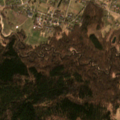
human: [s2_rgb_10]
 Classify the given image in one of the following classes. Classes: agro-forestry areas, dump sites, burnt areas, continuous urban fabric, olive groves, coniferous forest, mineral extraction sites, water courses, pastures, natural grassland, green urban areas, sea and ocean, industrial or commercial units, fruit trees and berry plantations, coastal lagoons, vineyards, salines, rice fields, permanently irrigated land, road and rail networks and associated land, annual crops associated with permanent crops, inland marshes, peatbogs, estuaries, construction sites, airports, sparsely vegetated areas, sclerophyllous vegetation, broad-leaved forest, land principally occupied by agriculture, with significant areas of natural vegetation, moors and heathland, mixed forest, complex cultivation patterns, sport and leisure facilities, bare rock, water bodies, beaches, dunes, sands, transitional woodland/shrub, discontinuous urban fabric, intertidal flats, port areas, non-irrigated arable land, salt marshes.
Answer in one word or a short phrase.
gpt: discontinuous urban fabric, pastures, complex cultivation patterns, coniferous forest, mixed forest, transitional woodland/shrub